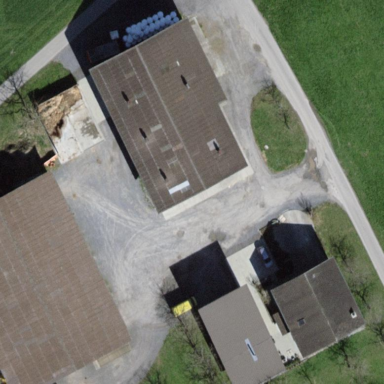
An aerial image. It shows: Farmyard area.